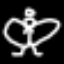
Label: angel